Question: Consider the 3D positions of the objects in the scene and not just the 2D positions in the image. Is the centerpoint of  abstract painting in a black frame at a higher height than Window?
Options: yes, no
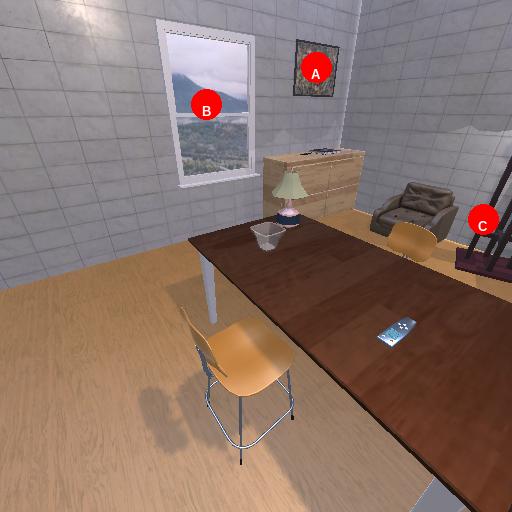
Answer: yes